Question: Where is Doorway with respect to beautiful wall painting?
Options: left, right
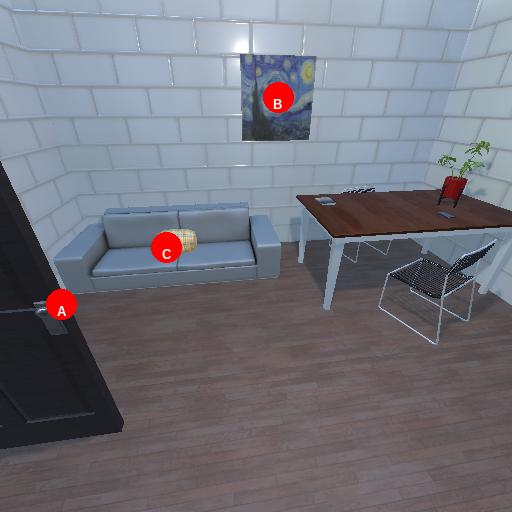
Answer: left